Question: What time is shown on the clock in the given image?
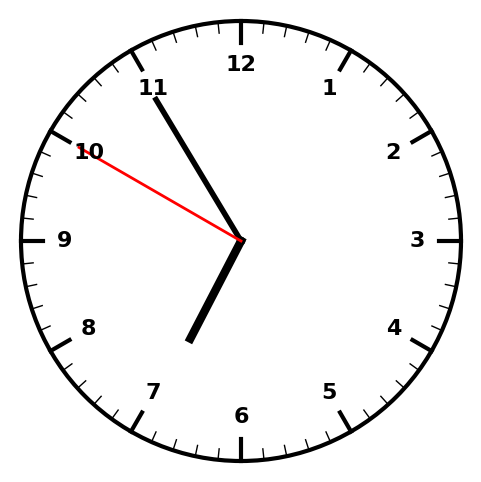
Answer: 06:54:50